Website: ulta-beauty
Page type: customer-info-address
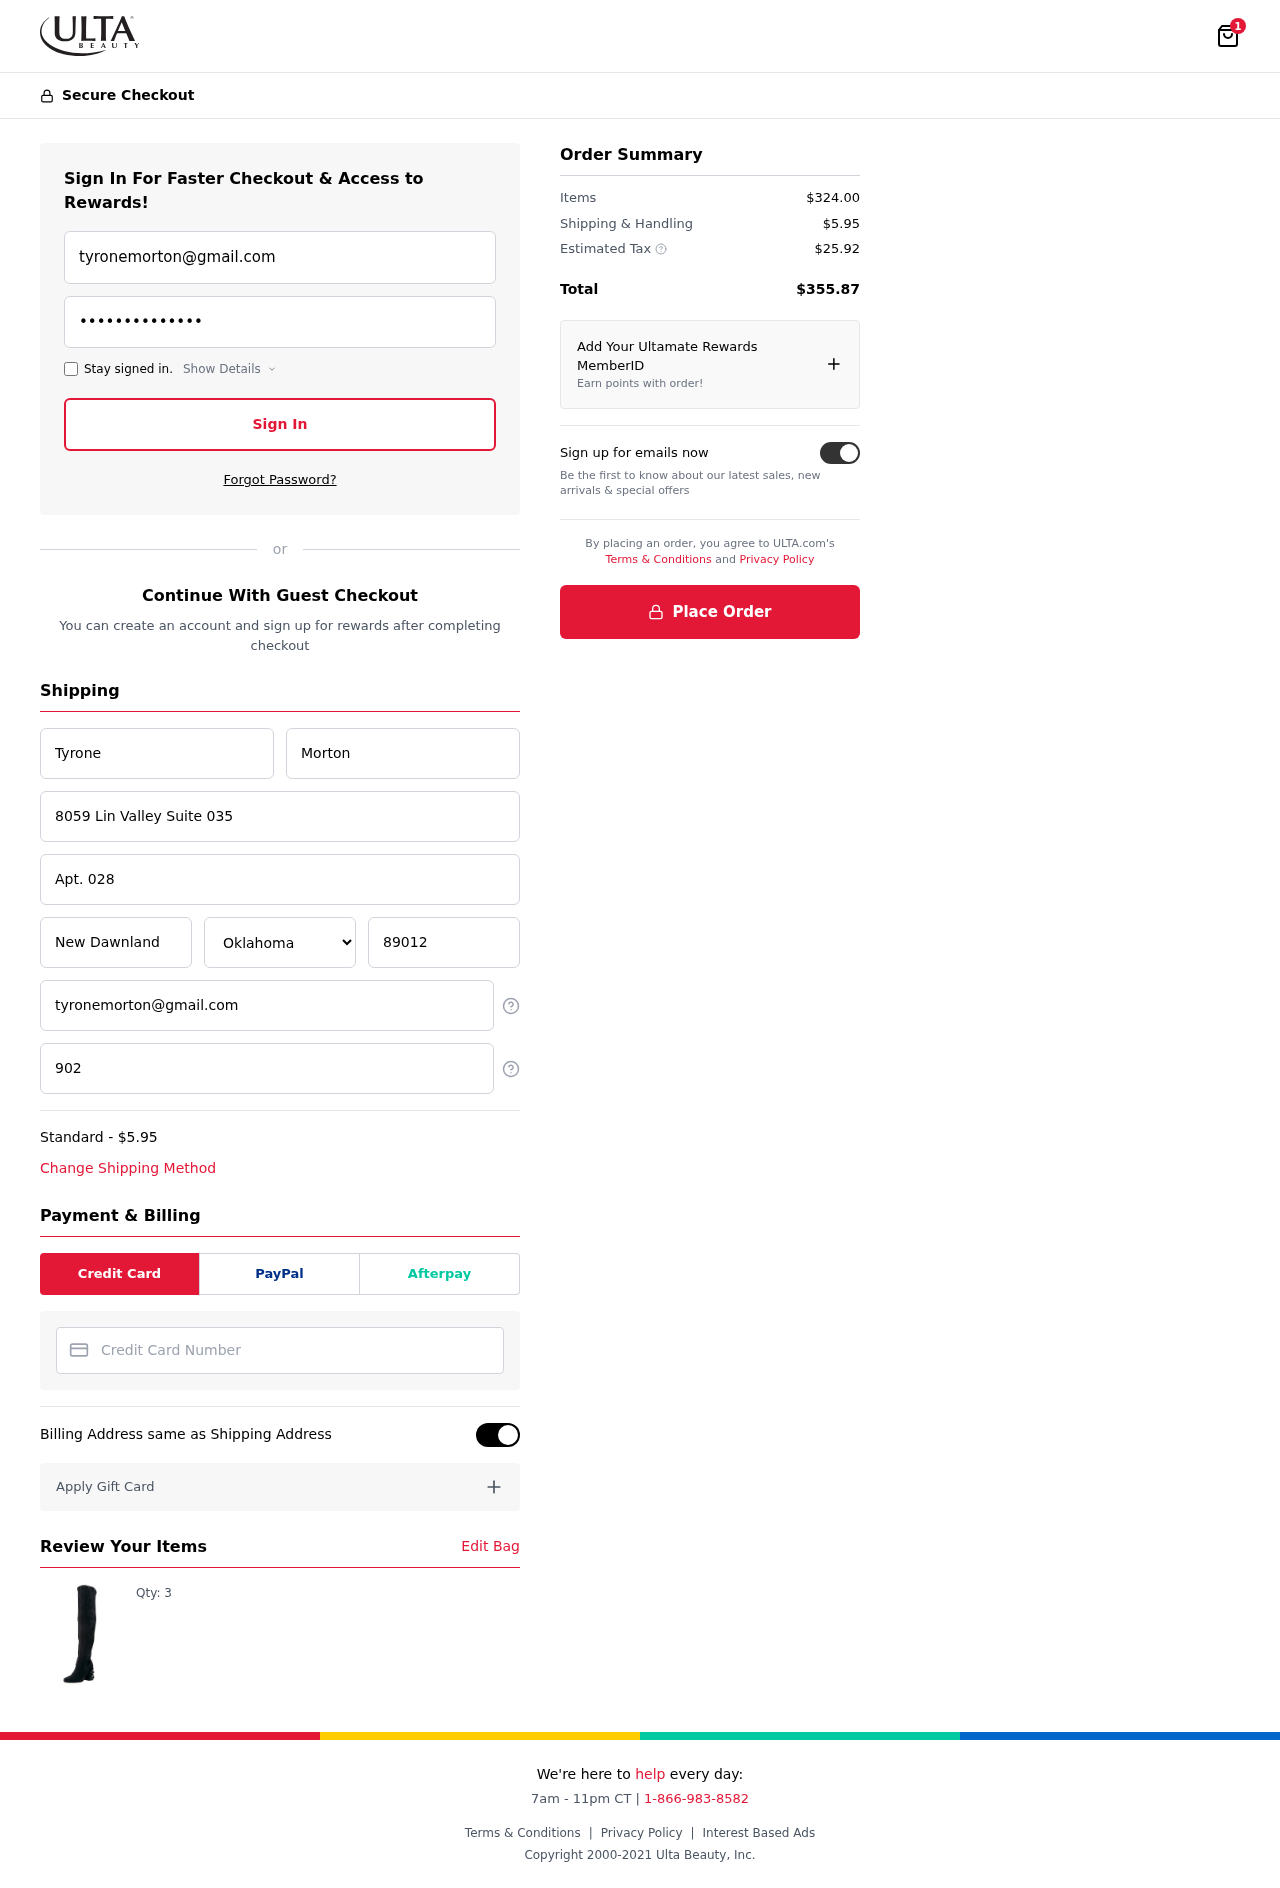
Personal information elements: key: PII_CARD_NUMBER
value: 3781 5344 8009 812
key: PII_CITY
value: New Dawnland
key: PII_EMAIL
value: tyronemorton@gmail.com
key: PII_FIRSTNAME
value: Tyrone
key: PII_LASTNAME
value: Morton
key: PII_PHONE
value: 9023008474
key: PII_POSTCODE
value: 89012
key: PII_STATE
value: Oklahoma
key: PII_STREET
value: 8059 Lin Valley Suite 035
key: PII_STREET2
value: Apt. 028
Product elements: key: PRODUCT1_QUANTITY
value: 3
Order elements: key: ORDER_NUM_ITEMS
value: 1
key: ORDER_SHIPPING_COST
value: $5.95
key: ORDER_ITEMS_TOTAL
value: $324.00
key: ORDER_SHIPPING_COST2
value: $5.95
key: ORDER_TAX
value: $25.92
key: ORDER_TOTAL
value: $355.87